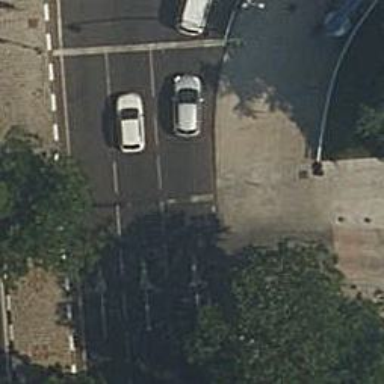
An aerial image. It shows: Tertiary road with asphalt surface.